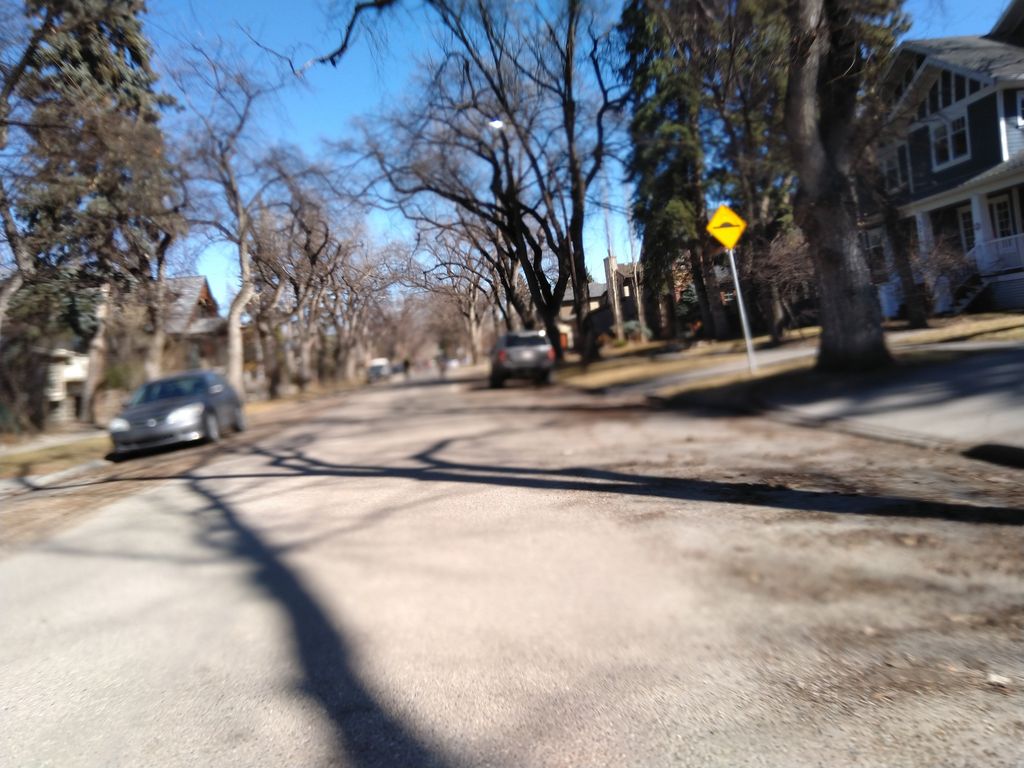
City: calgary